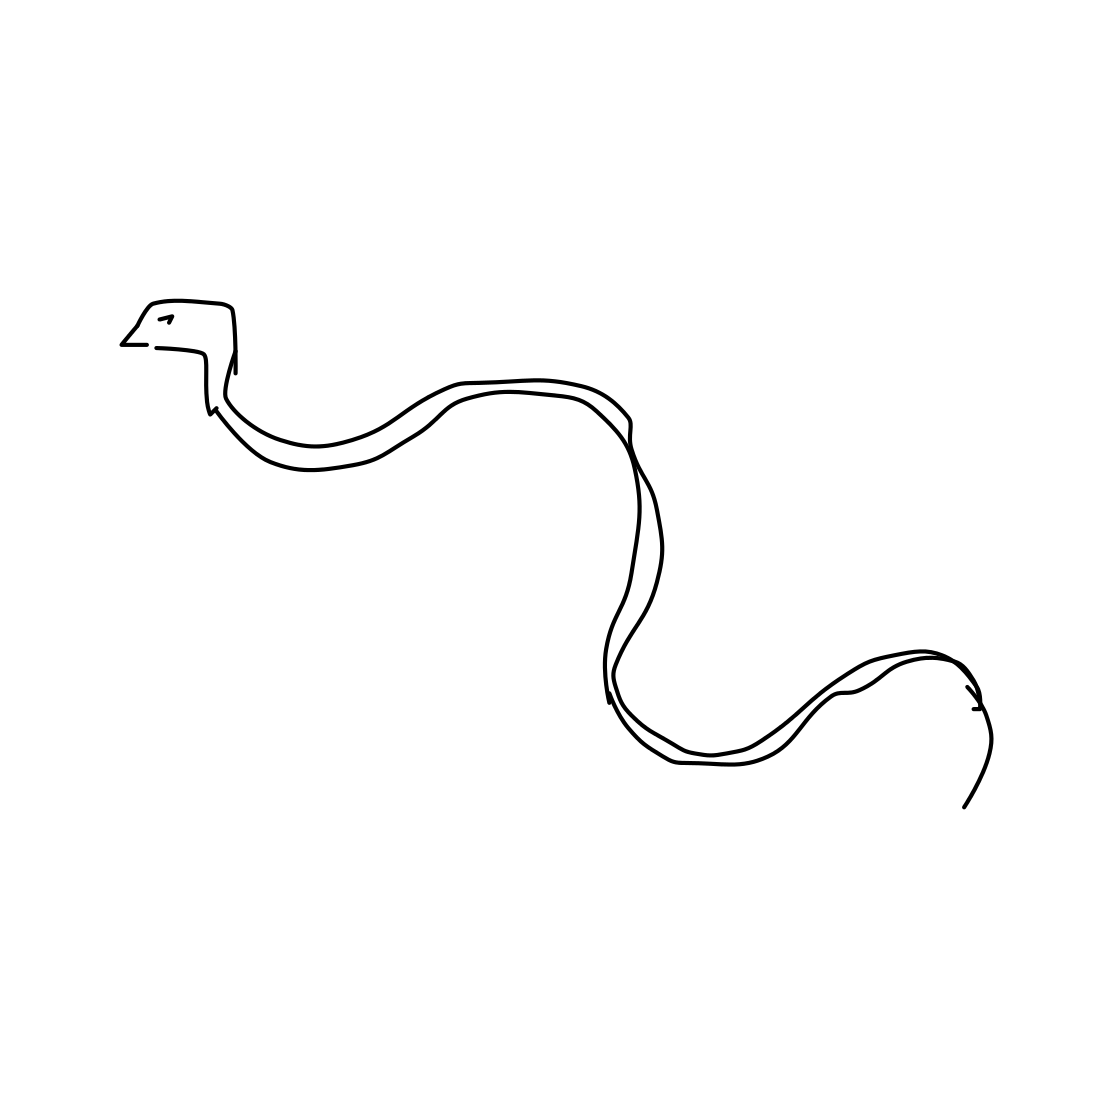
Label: snake